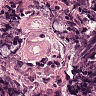
Metastatic tissue present: no